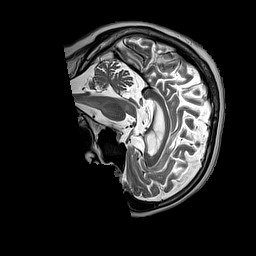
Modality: T2w
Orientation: sagittal
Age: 65
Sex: female
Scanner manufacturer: siemens
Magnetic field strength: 3 T
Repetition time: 3.2 s
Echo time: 0.212 s